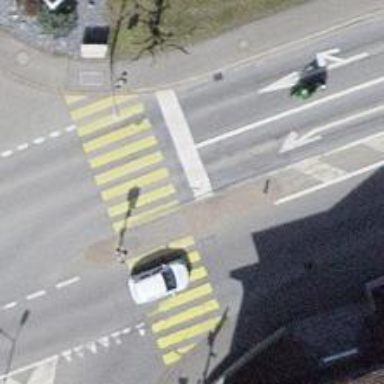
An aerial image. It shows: Crossing with traffic signals.